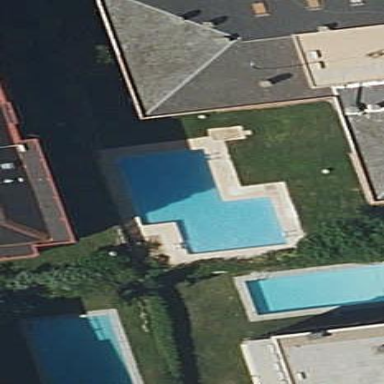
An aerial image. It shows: Swimming pool located in leisure land.